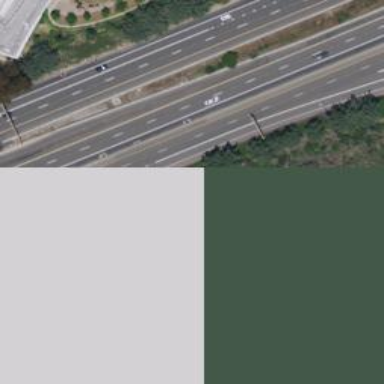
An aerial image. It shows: Motorway junction.